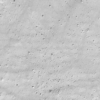
Label: not_dusty